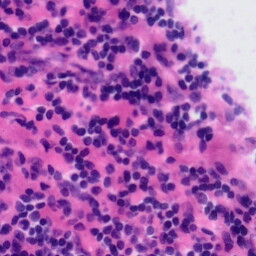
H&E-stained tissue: Tonsil